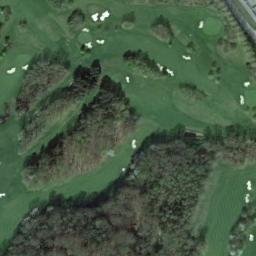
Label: golf_course